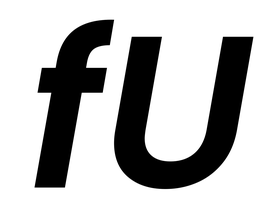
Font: Poppins-SemiBoldItalic